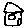
Label: house